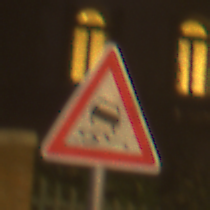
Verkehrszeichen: SchleuderOderRutschgefahr
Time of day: Night
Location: Outdoor (Urban)
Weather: Clear
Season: NotSpecified
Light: Artificial